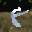
Label: 8